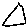
Label: triangle